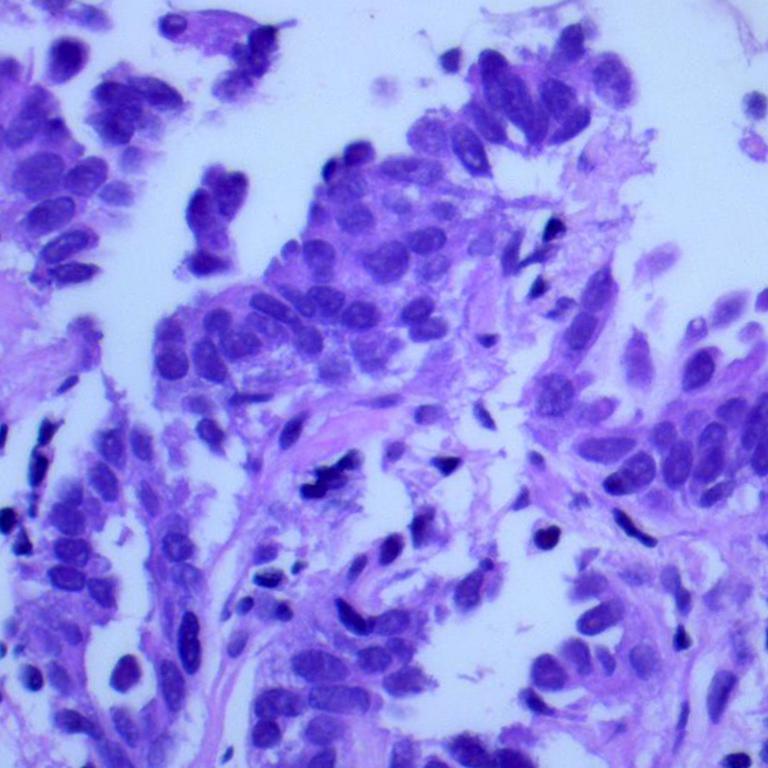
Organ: lung
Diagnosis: adenocarcinomas